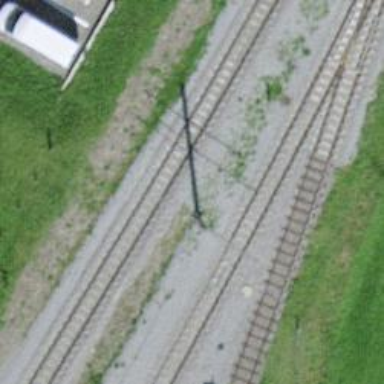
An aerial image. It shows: Narrow-gauge railway track electrified by contact line.